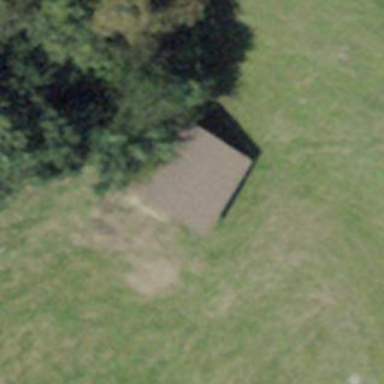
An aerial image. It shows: Rural barn.